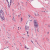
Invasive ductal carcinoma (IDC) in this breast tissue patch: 1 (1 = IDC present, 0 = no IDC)